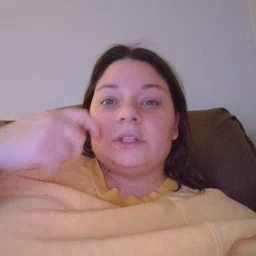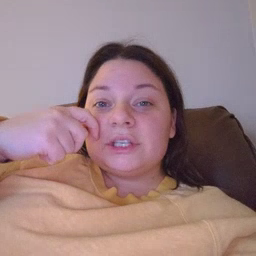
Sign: cheek